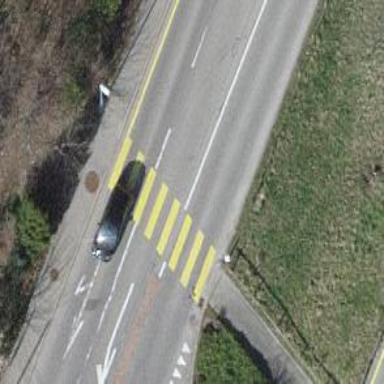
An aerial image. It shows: Zebra crossing for pedestrians.